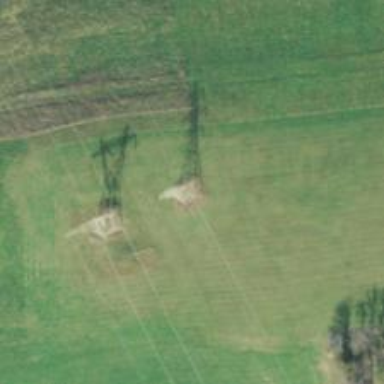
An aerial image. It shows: Lattice structure tower used for power distribution.